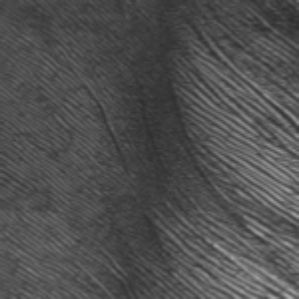
Label: frost